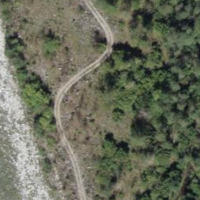
EUNIS habitat code: 41
Species observed at this site:
Cytisus scoparius